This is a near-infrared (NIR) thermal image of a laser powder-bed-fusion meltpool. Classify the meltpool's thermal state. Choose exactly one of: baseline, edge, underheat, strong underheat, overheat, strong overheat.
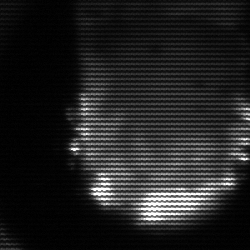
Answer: baseline